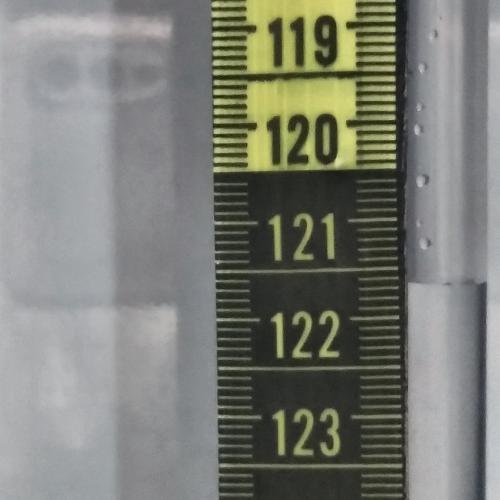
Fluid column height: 121.7 cm